Question: I failed to execute goal 'org.apache.maven-dependency-plugin:2.8:tree'.
I am using command in my cmd:
'''
mvn archetype:create-DgroupId=com.tutorialspoint.test -DartifactId=helloworld -DarchetypeArtifactId=maven-archetype-webapp
'''
I followed many solutions, but didn't find any solution for this.

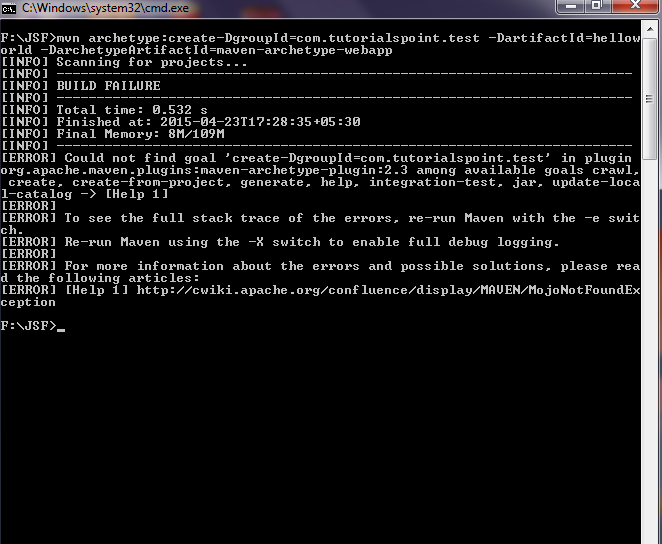
Answer: Solution for the issue is to use below command with quotes:
'''
mvn archetype:generate "-DarchetypeGroupId=org.apache.maven.archetypes" "-DgroupId=com.tutorialspoint.test" "-DartifactId=helloworld"
'''